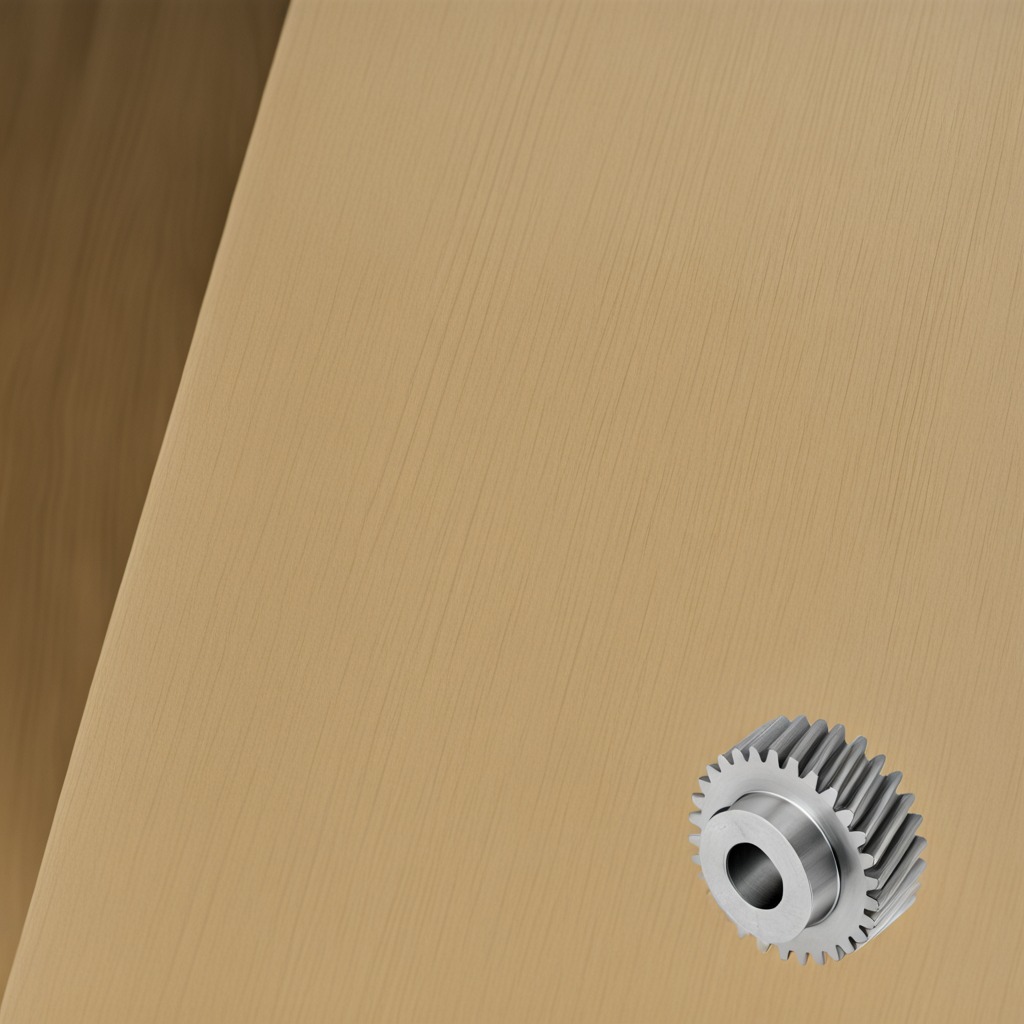
A steel gear with teeth is lying on a plywood surface in a paint workshop lit by afternoon window light.